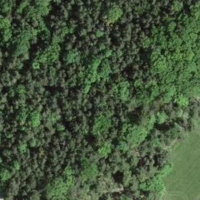
EUNIS habitat code: 43
Species observed at this site:
Neottia nidus-avis